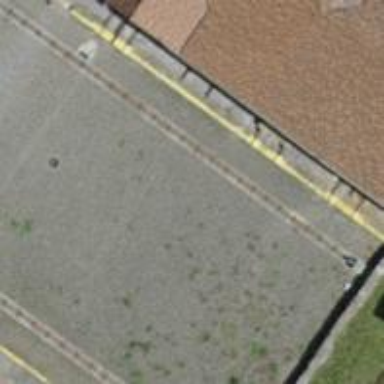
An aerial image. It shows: Railway yard.